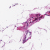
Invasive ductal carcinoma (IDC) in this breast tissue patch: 0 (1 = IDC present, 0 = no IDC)